Question: I want to add a default entry in the meta-data for new Greasemonkey scripts.
Currently, when you use the menu, you get a dialog like this (I filled-in the minimum required fields, and the clipboard was empty):

This gives a new script like this:
'''
// ==UserScript==
// @name _Sample default Greasemonkey script
// @namespace _pc
// @include http://stackoverflow.com/questions/*
// @version 1
// ==/UserScript==
'''
But, I want to '@require' jQuery and add an '@author' field to every default script. So, it :
'''
// ==UserScript==
// @name _Sample default Greasemonkey script
// @namespace _pc
// @include http://stackoverflow.com/questions/*
// @require http://ajax.googleapis.com/ajax/libs/jquery/1.8.3/jquery.min.js
// @author me
// @version 1
// ==/UserScript==
'''
How do I do this? When I edit the greasemonkey.jar (in folder extensions), and add the line: '@require http://[link to jquery from google]' it doesn't work and Greasemonkey has problems opening (?files?).
How do I change the default <URL> directives?
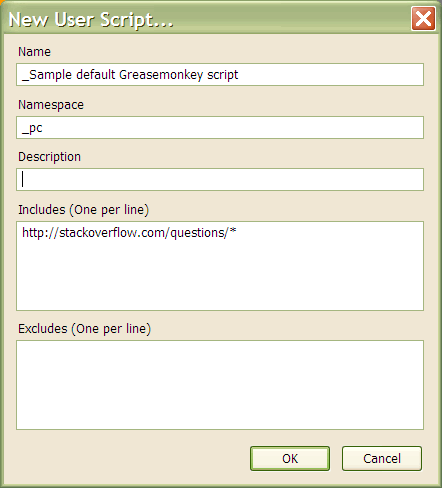
Answer: I see <URL>, which is the correct way to handle this long term.
For a quick-and dirty, fix -- that will work only for you and only until the next Greasemonkey update, you can do the following:
1. Shut down Firefox.
2. Find your Firefox profile folder.
3. To be extra safe, save a backup copy of your profile folder.
4. Find the Greasemonkey extension package. It will be in the extensions sub folder and is normally named {e4a8a97b-f2ed-450b-b12d-ee082ba24781}.xpi.
5. Using a zip-file tool, like 7-Zip, open the .xpi file.
6. Find and extract content
ewscript.js.
7. Just before line 124, script.push("// @version 1");, add the following lines: script.push("// @require http://ajax.googleapis.com/ajax/libs/jquery/1.8.3/jquery.min.js");
script.push("// @author me");
script.push("// @grant GM_addStyle");
The GM_addStyle bit is to prevent common problems with default GM scripts -- especially ones that add jQuery.
8. Update the changed newscript.js into the .xpi file.
9. Restart Firefox. The changes should be in effect.
---
# Cautions:
- '.xpi'- -
---
A slightly less problematic approach, if you have the skills, is to: (1) fork <URL> install your forked version.
This will be: documented, less risky, more permanent, and allow you to quickly switch between released GM and your own version.
If you have even more skills, you could fork the code, add a custom-metadata feature to GM, and initiate a pull-request. This is quite a bit more involved.